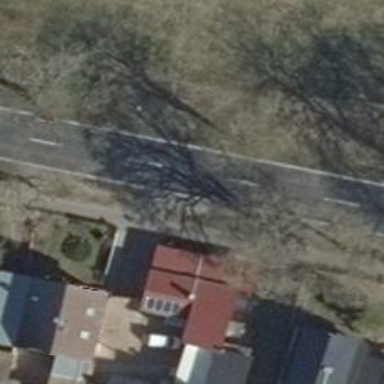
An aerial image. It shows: Avenue lined with broadleaved trees.